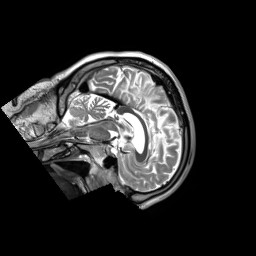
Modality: T2w
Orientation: sagittal
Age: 54
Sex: male
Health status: ill
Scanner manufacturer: siemens
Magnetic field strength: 3 T
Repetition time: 2.8 s
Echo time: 0.326 s